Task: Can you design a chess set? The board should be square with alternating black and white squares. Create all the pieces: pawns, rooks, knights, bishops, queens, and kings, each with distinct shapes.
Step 3422:
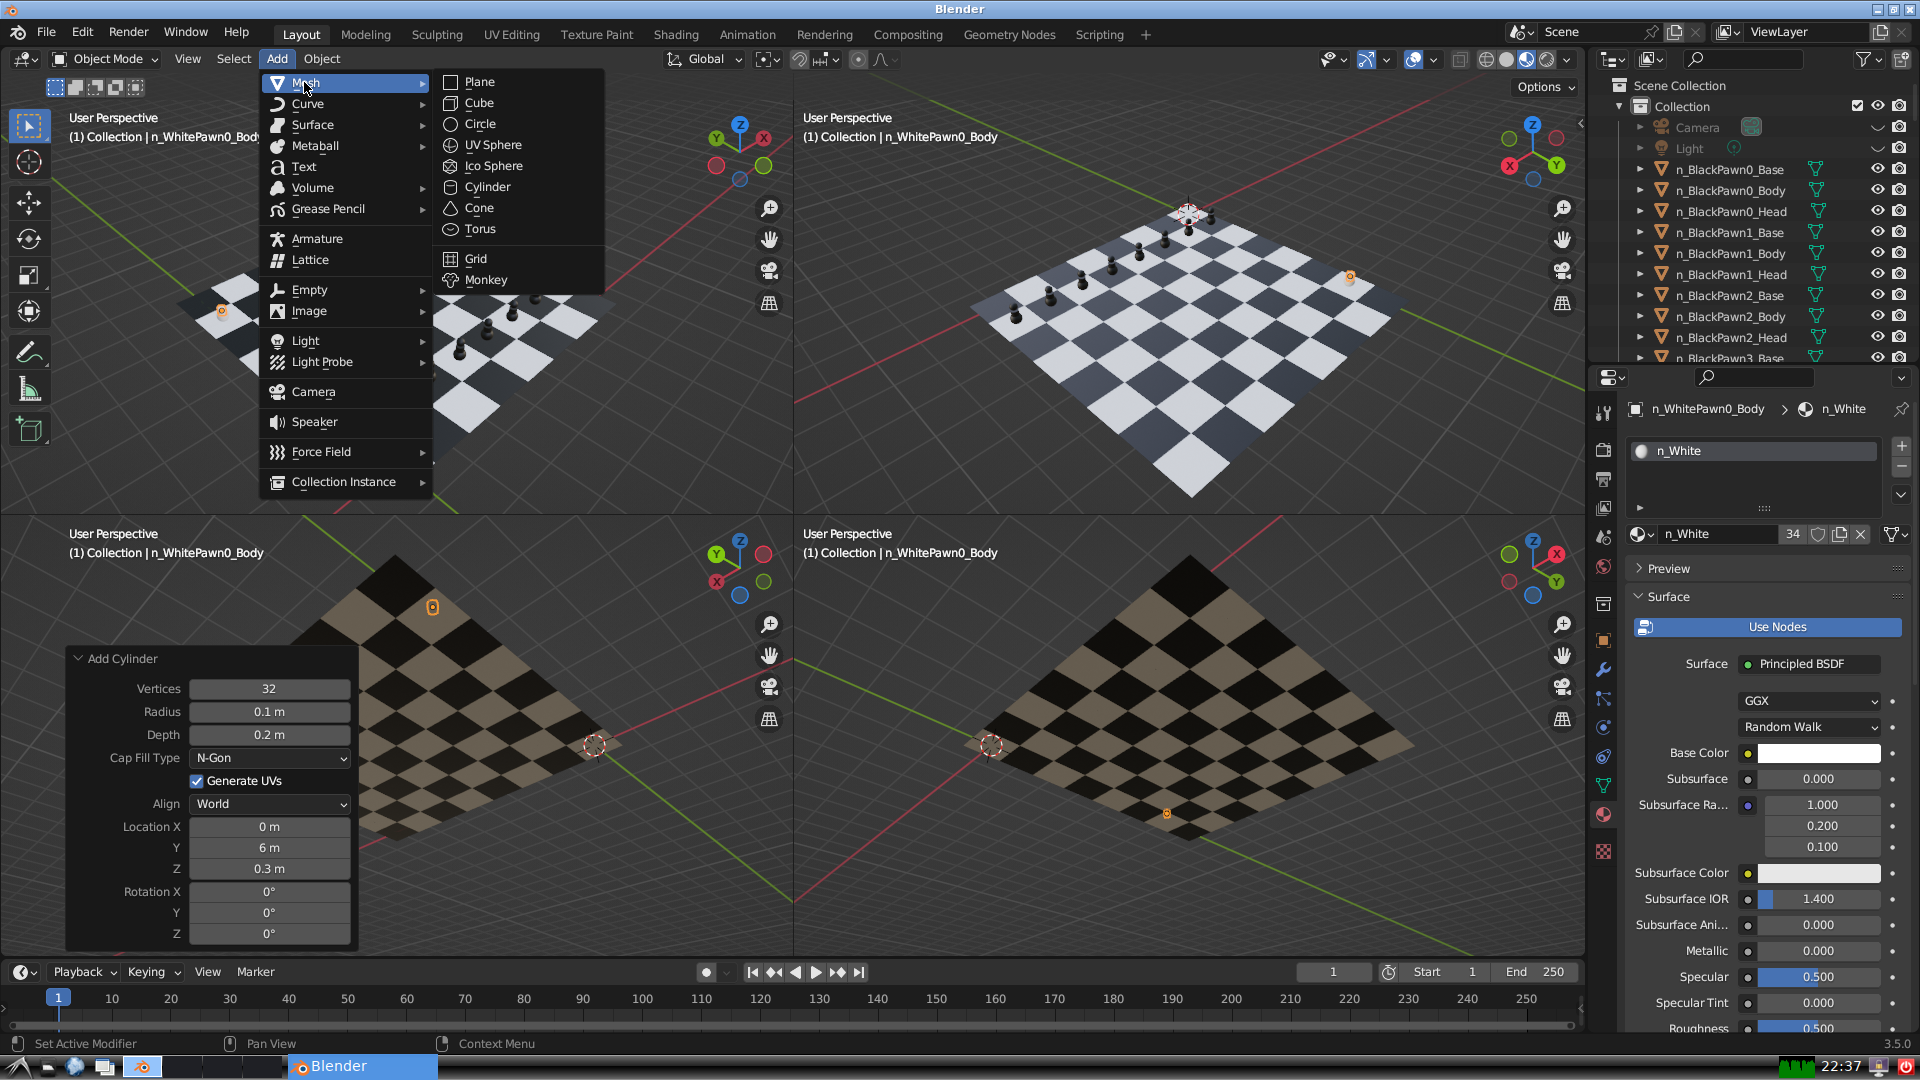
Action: {"mouse_move": [499, 144]}